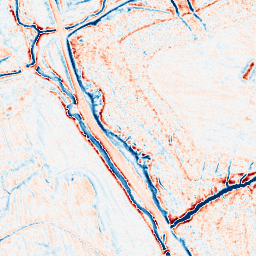
Category: edge_preserving
Decomposition family: anisotropic_diffusion
Decomposition parameters: iterations: 50
kappa: 30
gamma: 0.05
Upsampling method: sinc_hamming
Upsampling parameters: scale: 4
kernel_size: 8
Upsampling scale: 4